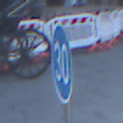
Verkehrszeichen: VorgeschriebeneMindestgeschwindigkeit
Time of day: SunriseSunset
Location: Outdoor (Urban)
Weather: PartlyCloudy
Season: NotSpecified
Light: Natural